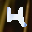
Label: 4